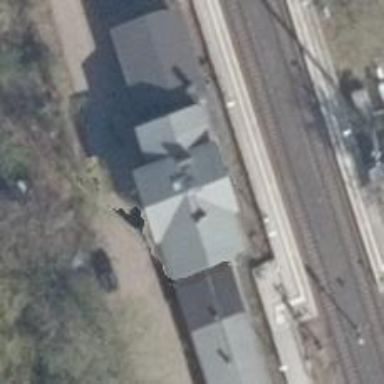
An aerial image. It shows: Train station building.